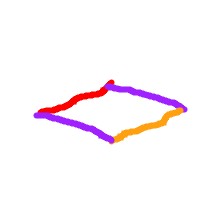
Shape: rhombus